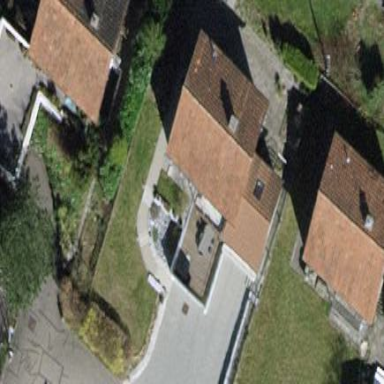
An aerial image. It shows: Building with tiled roof.